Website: bh-photo
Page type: store-pickup
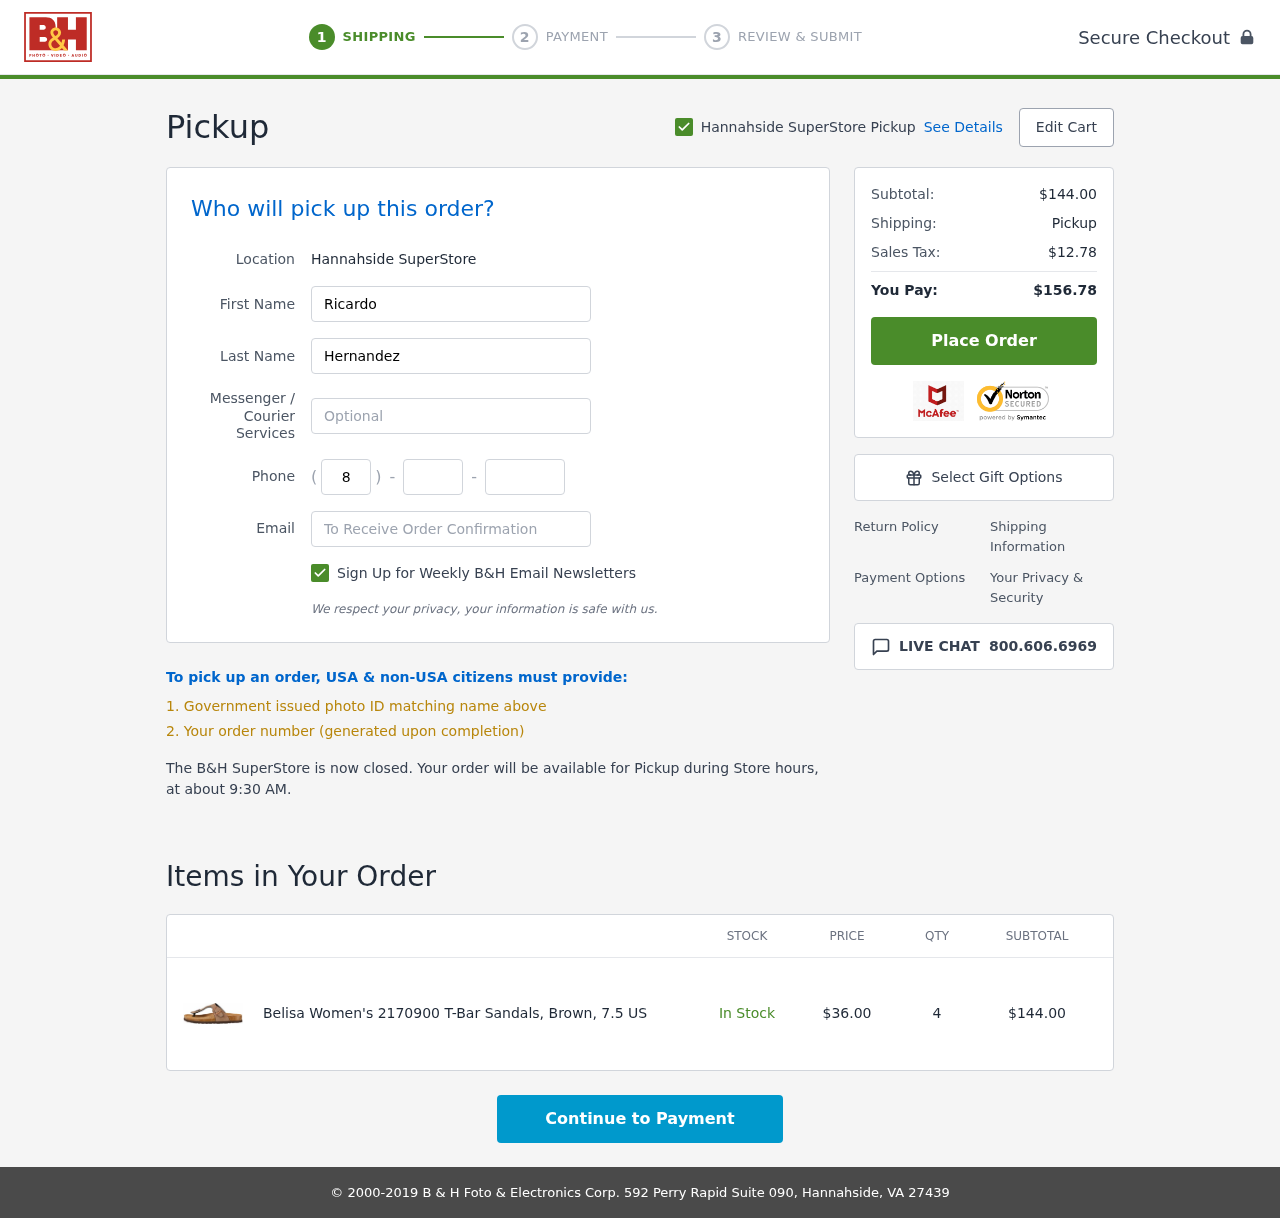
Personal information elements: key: PII_EMAIL
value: ricardohernandez@hotmail.com
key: PII_FIRSTNAME
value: Ricardo
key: PII_LASTNAME
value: Hernandez
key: PII_LOCATION1_CITY
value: Hannahside SuperStore Pickup
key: PII_LOCATION1_CITY
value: Hannahside SuperStore
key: PII_PHONE_AREA
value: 866
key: PII_PHONE_PREFIX
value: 466
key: PII_PHONE_SUFFIX
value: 6603
Product elements: key: PRODUCT1_NAME
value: Belisa Women's 2170900 T-Bar Sandals, Brown, 7.5 US
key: PRODUCT1_PRICE
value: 36
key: PRODUCT1_QUANTITY
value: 4
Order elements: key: ORDER_SUBTOTAL
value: $144.00
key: ORDER_TAX
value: $12.78
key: ORDER_TOTAL
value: $156.78